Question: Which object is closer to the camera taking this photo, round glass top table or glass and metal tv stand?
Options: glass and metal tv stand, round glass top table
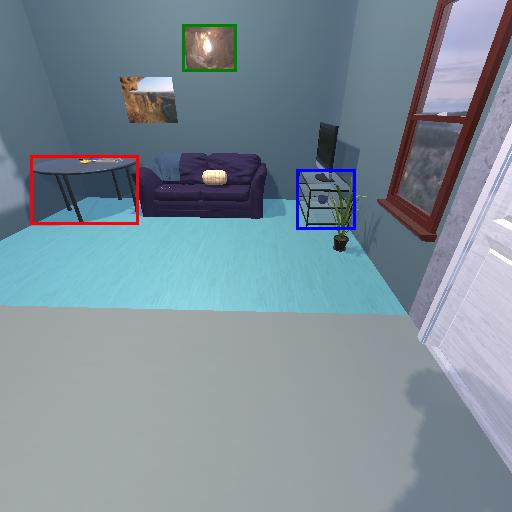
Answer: glass and metal tv stand